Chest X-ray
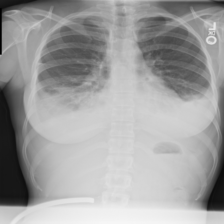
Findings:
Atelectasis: negative
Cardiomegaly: negative
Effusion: positive
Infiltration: negative
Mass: negative
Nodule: negative
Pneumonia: negative
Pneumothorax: negative
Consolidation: negative
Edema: negative
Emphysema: negative
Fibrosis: negative
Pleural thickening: negative
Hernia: negative